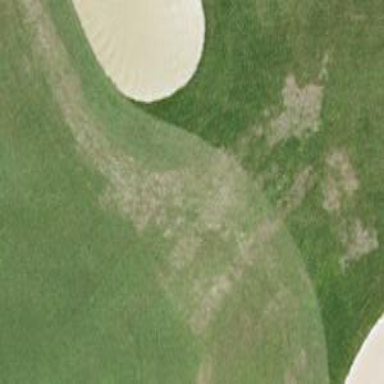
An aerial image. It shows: Golf bunker filled with sandy terrain.